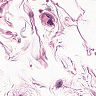
Metastatic tissue present: no